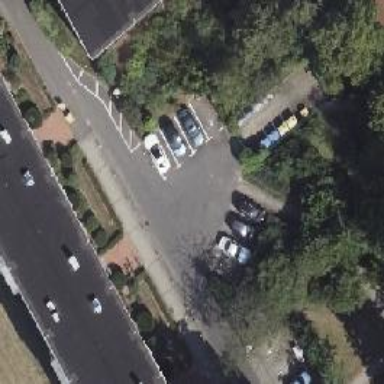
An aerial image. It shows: Road serving as parking aisle.